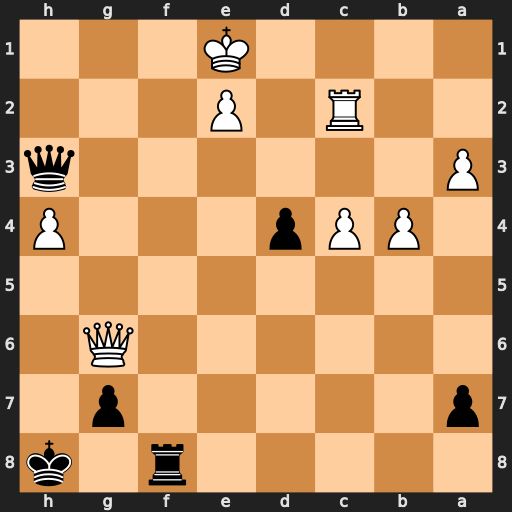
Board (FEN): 5r1k/p5p1/6Q1/8/1PPp3P/P6q/2R1P3/4K3
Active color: b
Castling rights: -
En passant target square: -
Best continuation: Rf1+ Kd2 Qe3#